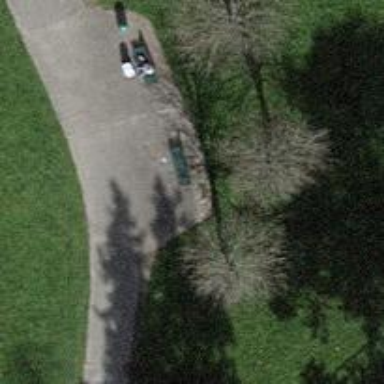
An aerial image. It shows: Bench for seating.